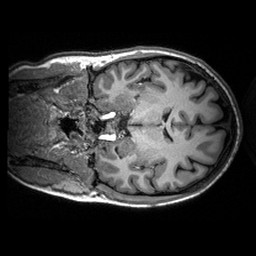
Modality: T1w
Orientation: coronal
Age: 30
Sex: female
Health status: healthy
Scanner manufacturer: siemens
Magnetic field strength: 3 T
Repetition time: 2.53 s
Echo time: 0.00288 s